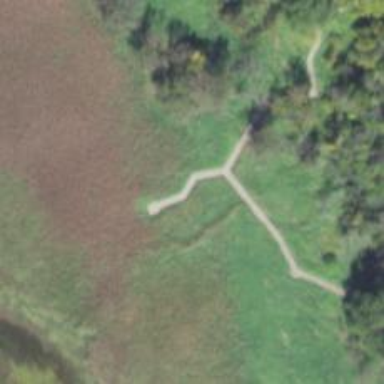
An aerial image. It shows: Path.